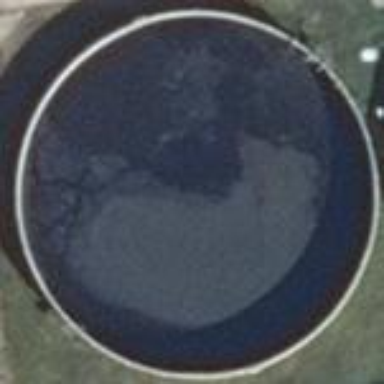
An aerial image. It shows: Storage tank that is man-made.